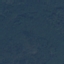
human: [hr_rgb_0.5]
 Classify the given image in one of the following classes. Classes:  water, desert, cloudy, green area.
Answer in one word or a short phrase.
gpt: green area